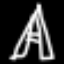
Label: The Eiffel Tower